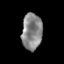
Tissue: prostate
Cell type: Epithelial cells
Senescence score: 0.335
Nuclear area (px): 727
Mean DAPI intensity: 135.147